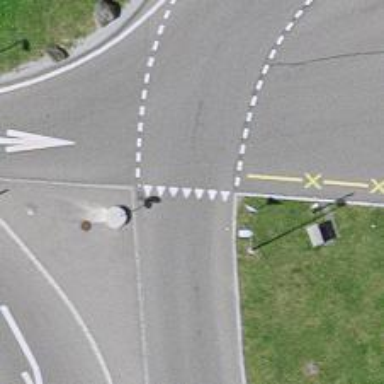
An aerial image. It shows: Road with "give way" sign.